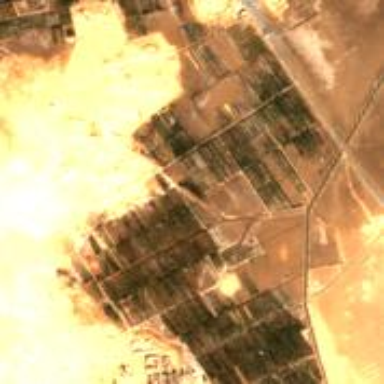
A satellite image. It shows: Beautiful orchard with date palms trees.